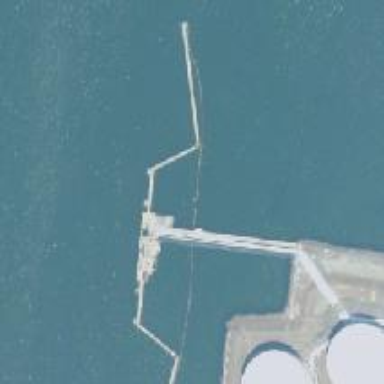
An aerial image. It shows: Man-made pier.